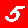
Digit: 5